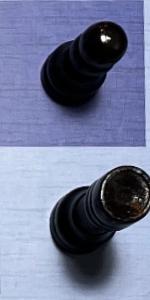
Label: Rook_Black